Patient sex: M
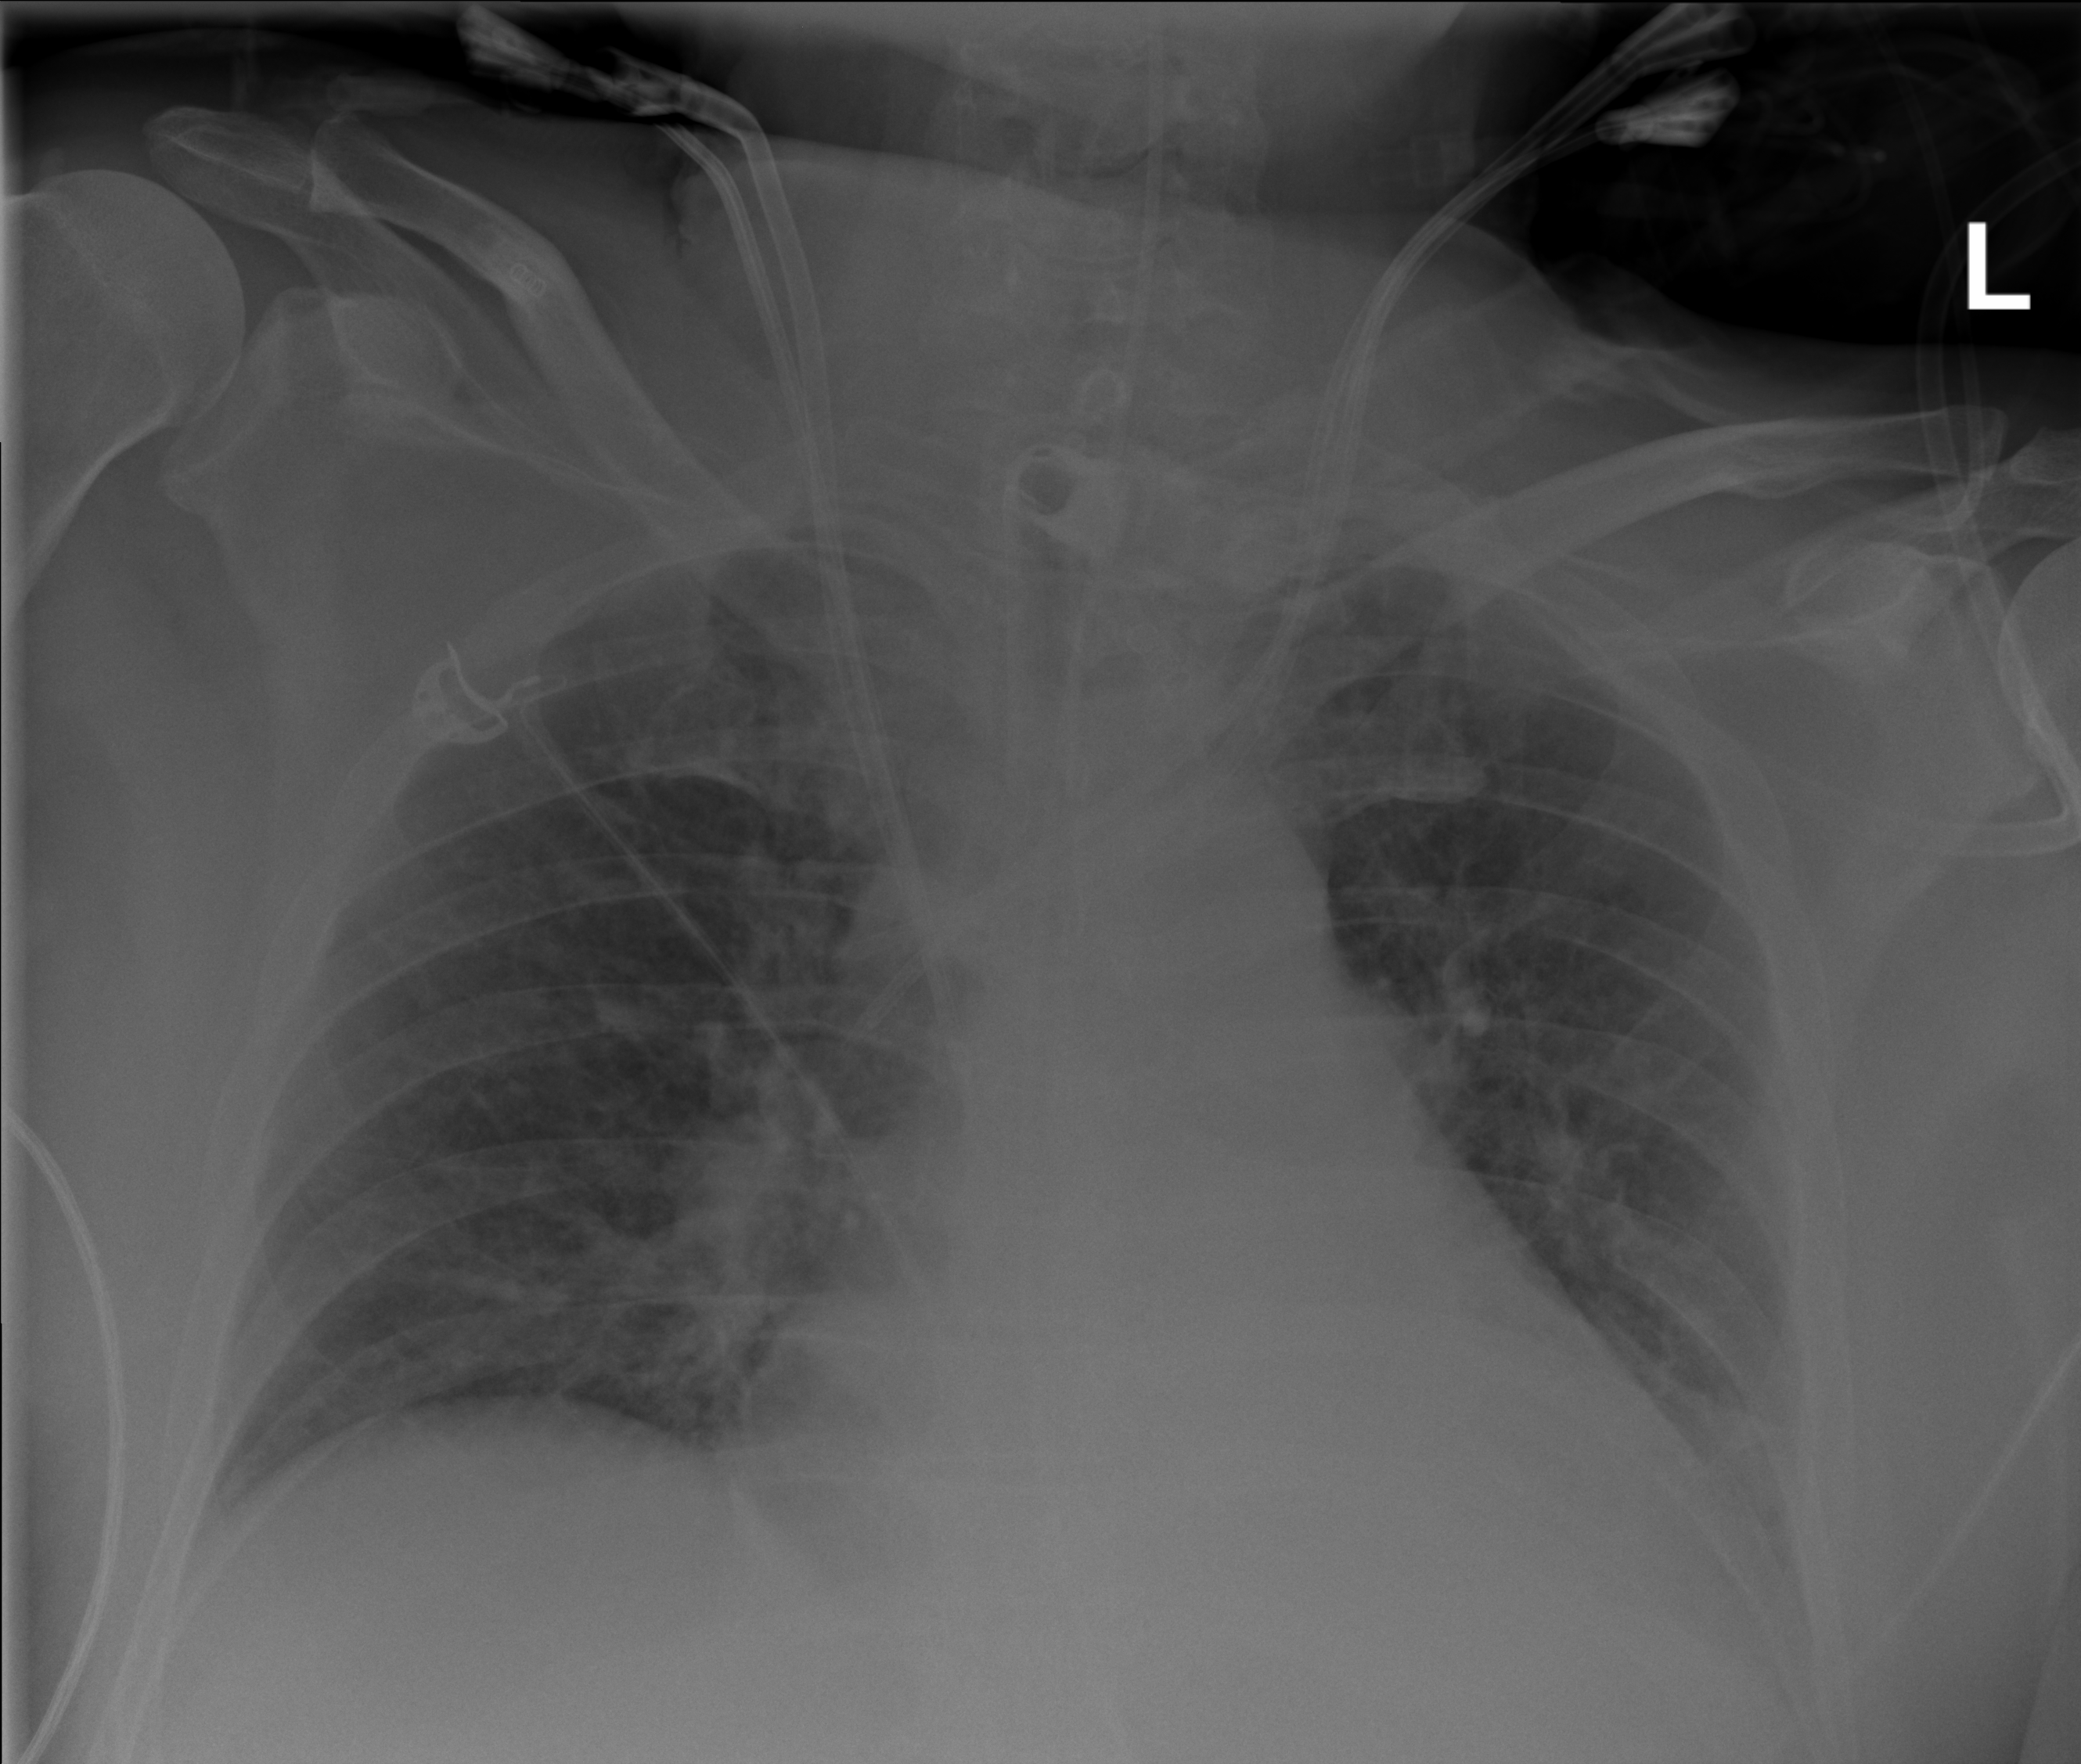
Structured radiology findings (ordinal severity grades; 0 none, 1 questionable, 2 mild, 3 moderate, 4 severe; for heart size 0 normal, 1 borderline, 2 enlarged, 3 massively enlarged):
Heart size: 2
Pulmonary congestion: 2
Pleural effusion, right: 0
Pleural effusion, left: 2
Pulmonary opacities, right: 2
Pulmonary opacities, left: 2
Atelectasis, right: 2
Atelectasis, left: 2